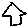
Label: house